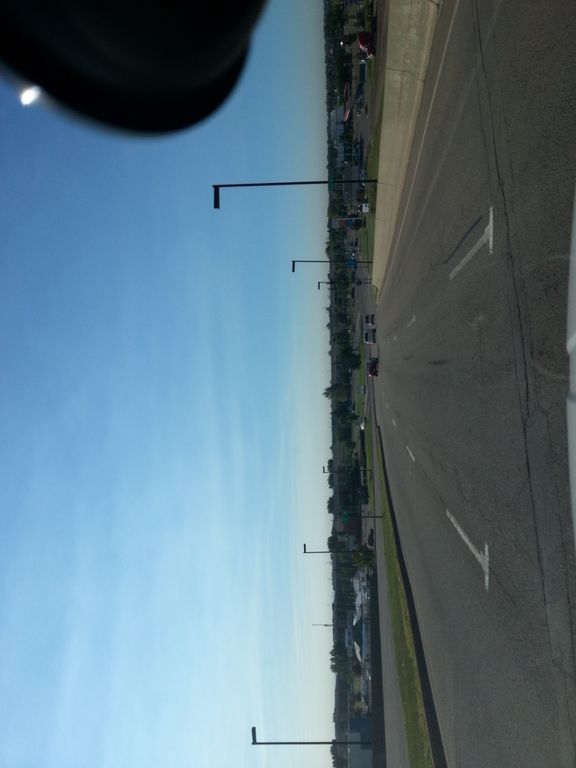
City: edmonton